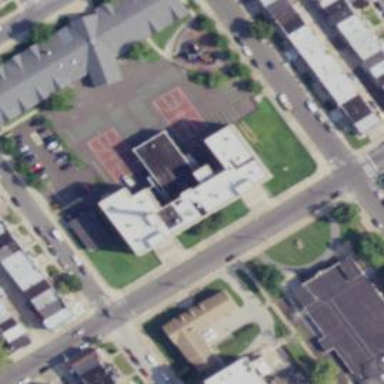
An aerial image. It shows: School building.